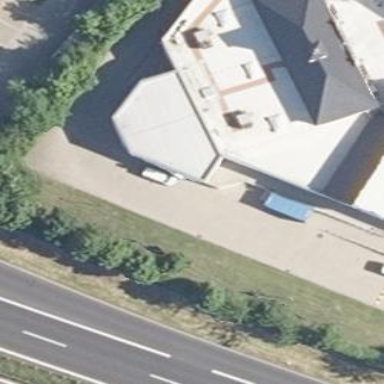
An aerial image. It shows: Retail building that houses clothes shop.